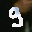
Label: 9